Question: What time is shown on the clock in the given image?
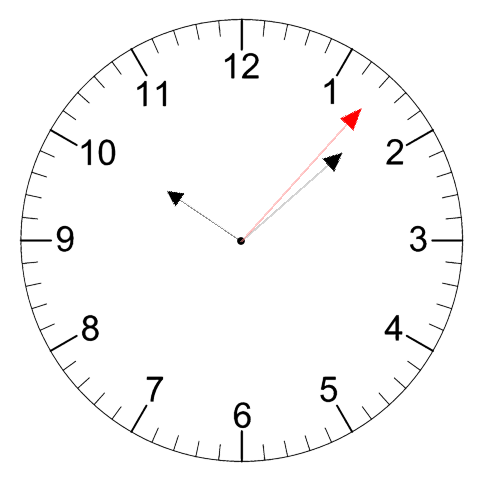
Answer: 10:08:07